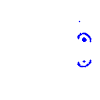
Particle: kaon